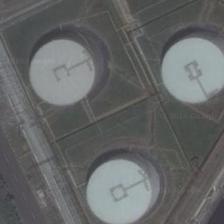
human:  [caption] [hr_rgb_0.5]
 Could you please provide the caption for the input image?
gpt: three circle tanks in triangular shape are connected to tubes .

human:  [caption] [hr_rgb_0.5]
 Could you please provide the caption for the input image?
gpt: three white round buildings form this trangular area .

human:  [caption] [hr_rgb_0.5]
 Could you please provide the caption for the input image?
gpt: three white jars arrange in fan-shaped area .

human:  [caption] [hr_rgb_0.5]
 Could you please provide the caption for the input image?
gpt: three tanks are next to two roads .

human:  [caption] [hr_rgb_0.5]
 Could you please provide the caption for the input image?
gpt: three large storage tanks are around with green meadows .